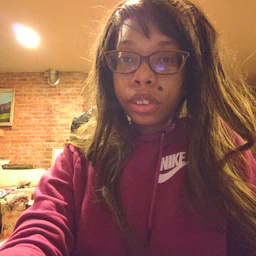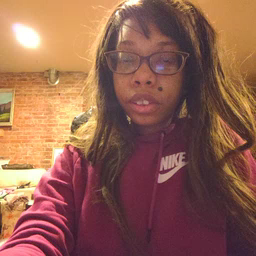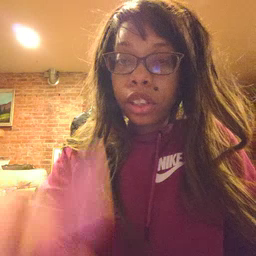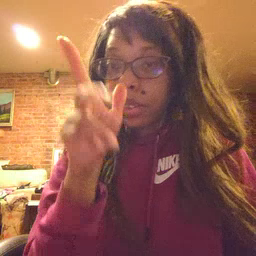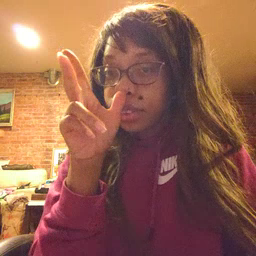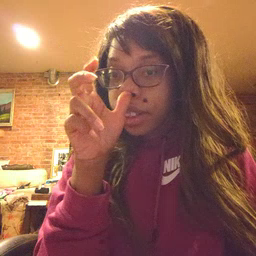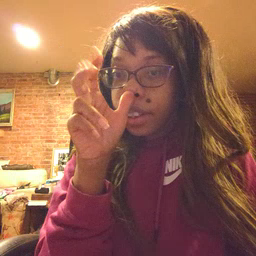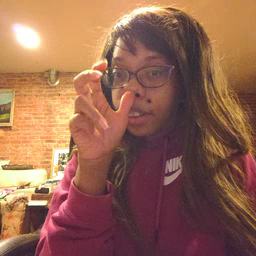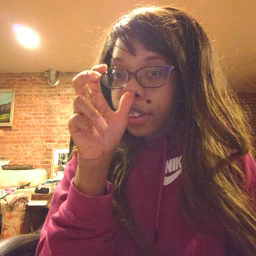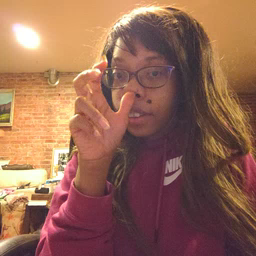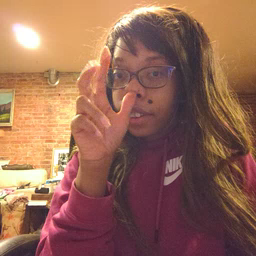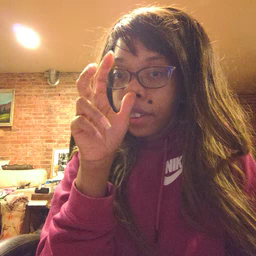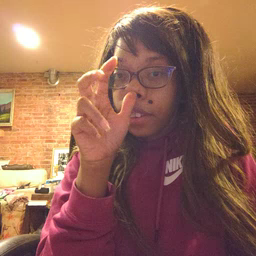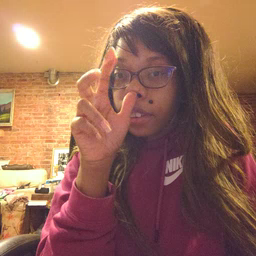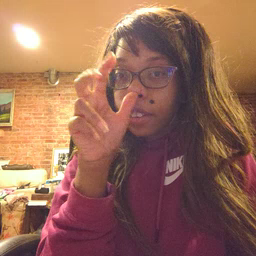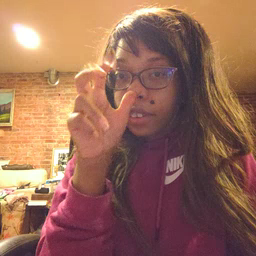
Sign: bug